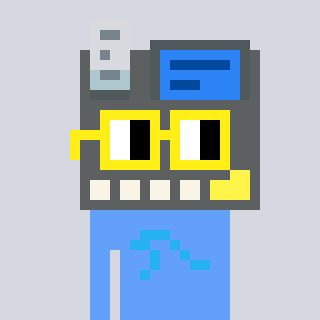
a pixel art character with square yellow glasses, a cash register-shaped head and a blue-colored body on a cool background